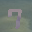
Label: 7